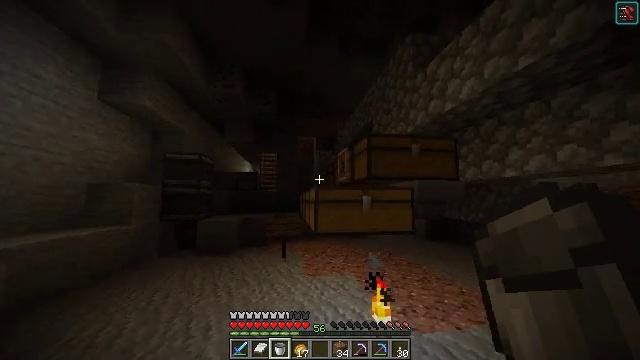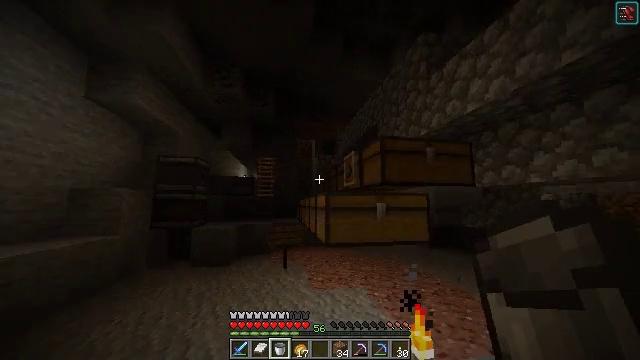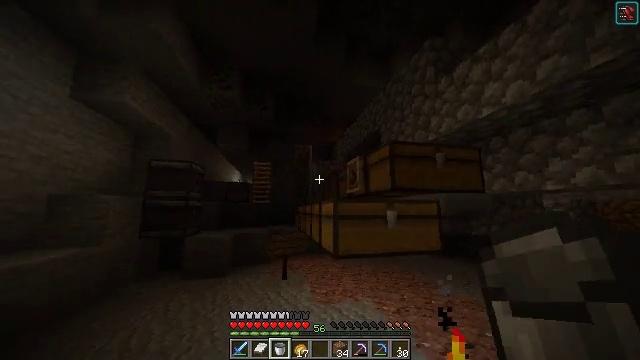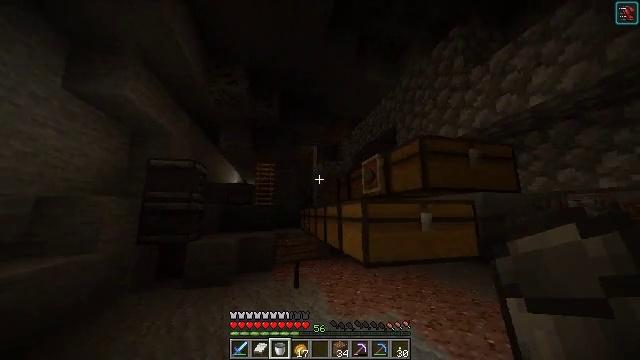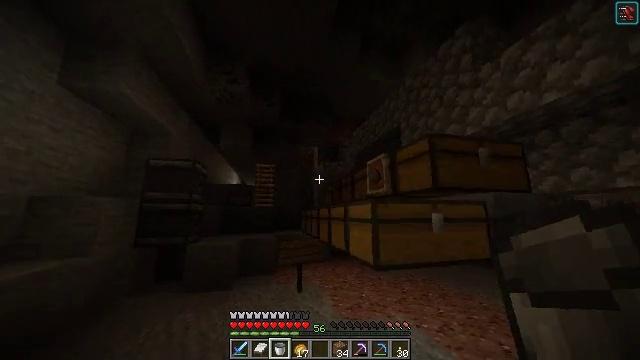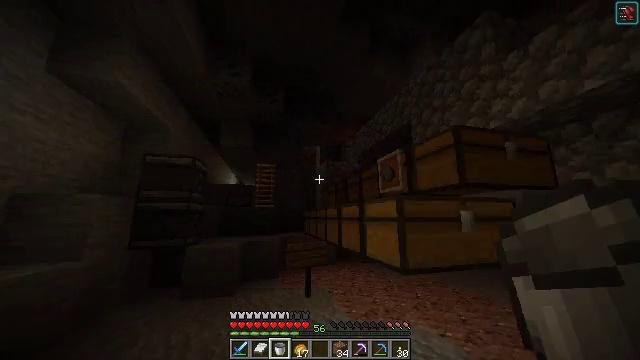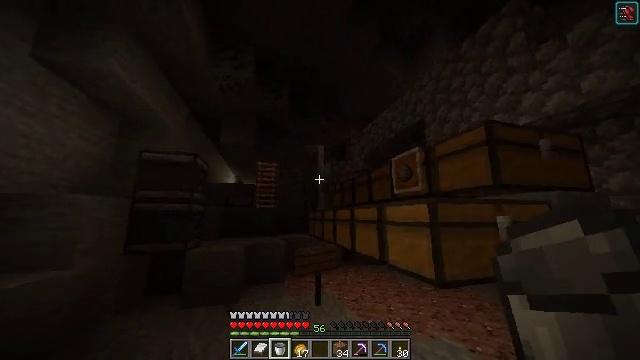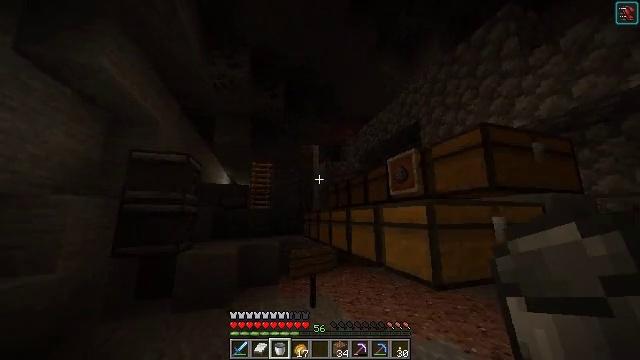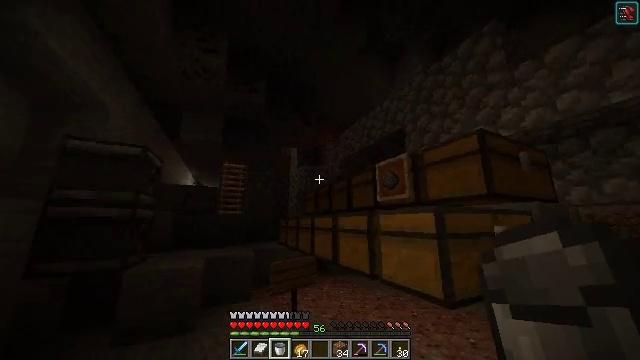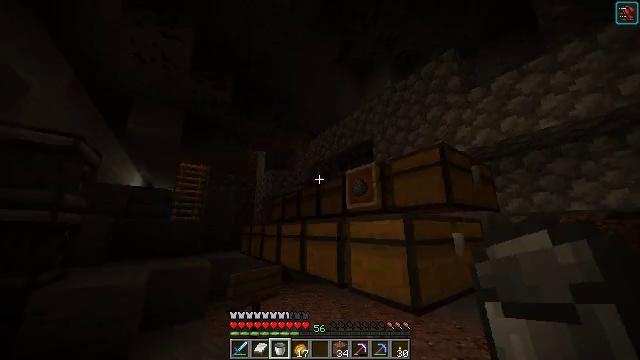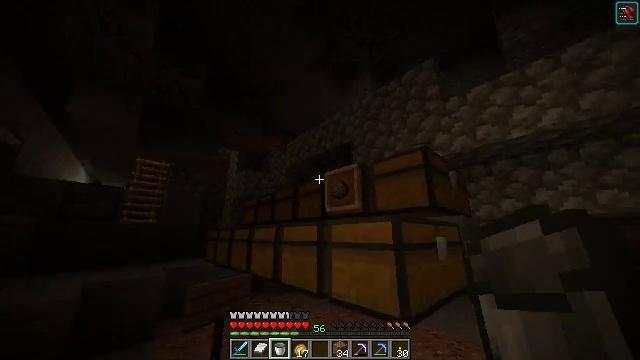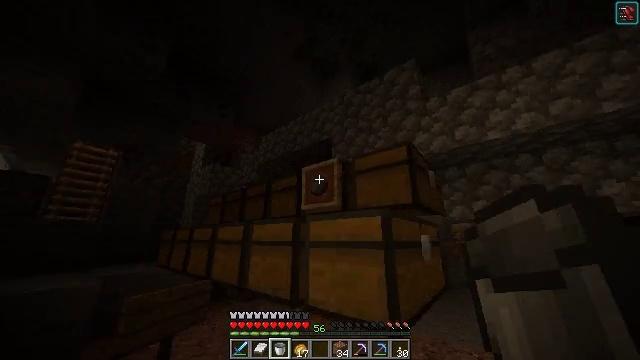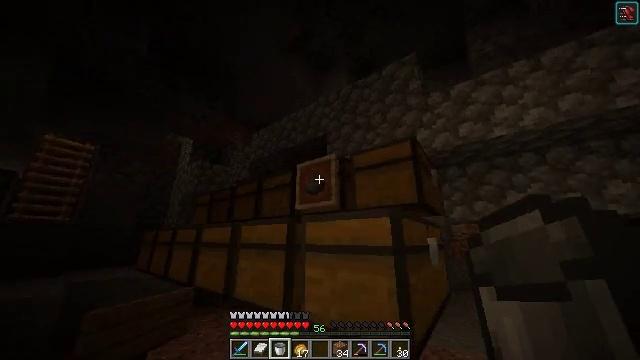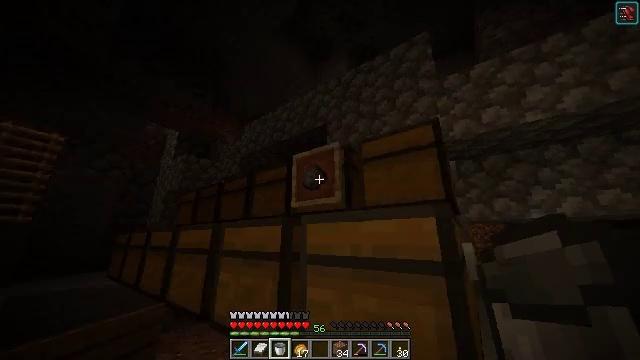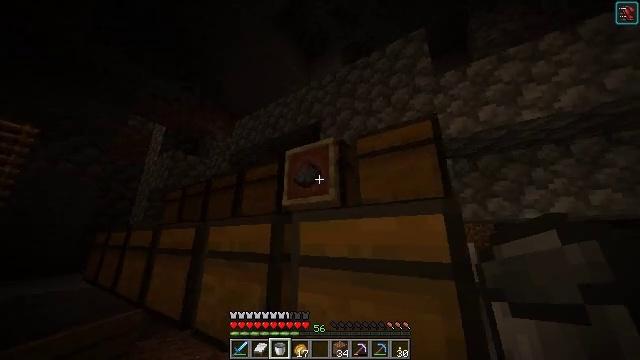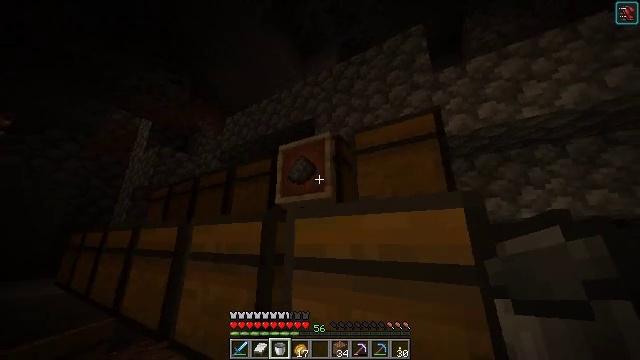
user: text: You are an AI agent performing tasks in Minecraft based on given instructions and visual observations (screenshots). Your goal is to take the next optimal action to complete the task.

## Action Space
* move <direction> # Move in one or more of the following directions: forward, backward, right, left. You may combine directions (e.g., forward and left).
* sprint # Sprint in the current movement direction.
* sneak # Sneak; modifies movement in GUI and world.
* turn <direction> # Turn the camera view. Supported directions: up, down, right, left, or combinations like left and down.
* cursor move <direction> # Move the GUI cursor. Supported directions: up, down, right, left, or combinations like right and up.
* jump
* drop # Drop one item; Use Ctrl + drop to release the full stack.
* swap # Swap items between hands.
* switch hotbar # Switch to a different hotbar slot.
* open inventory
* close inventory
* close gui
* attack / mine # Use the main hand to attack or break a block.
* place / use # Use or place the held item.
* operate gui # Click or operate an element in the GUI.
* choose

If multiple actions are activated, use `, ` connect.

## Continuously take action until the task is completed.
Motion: motion action
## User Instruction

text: Remove an item frame from the inventory.
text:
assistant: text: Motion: move forward and move left, turn right and up
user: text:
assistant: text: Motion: move forward and move left, turn right and up
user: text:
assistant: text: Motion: move forward and move left
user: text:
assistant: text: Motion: move forward and move left
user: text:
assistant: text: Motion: move forward and move left, turn right
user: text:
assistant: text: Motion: move forward and move left
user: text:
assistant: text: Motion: move forward and move left, turn right
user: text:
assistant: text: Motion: move forward, turn right and up
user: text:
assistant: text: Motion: move forward, turn right and up
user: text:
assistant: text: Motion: move forward, turn right and up
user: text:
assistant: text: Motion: move forward, turn right
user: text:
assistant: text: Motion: move forward, turn right
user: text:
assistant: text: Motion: move forward, turn right
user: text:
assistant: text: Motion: turn right
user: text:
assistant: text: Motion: turn right
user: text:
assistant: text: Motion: no_op
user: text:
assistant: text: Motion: no_op
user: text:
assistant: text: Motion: no_op
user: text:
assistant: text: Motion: no_op
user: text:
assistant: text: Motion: attack / mine
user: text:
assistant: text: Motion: attack / mine
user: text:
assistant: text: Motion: attack / mine
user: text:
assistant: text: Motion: attack / mine
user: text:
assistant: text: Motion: turn up, attack / mine
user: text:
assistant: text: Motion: turn up, attack / mine
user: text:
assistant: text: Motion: turn up, attack / mine
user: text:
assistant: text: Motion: attack / mine
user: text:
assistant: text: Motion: attack / mine
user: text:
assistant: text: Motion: attack / mine
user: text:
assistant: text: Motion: attack / mine